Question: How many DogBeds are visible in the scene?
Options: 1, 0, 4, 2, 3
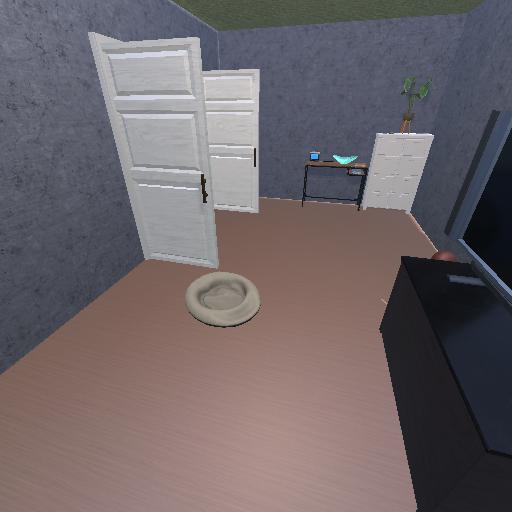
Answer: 1